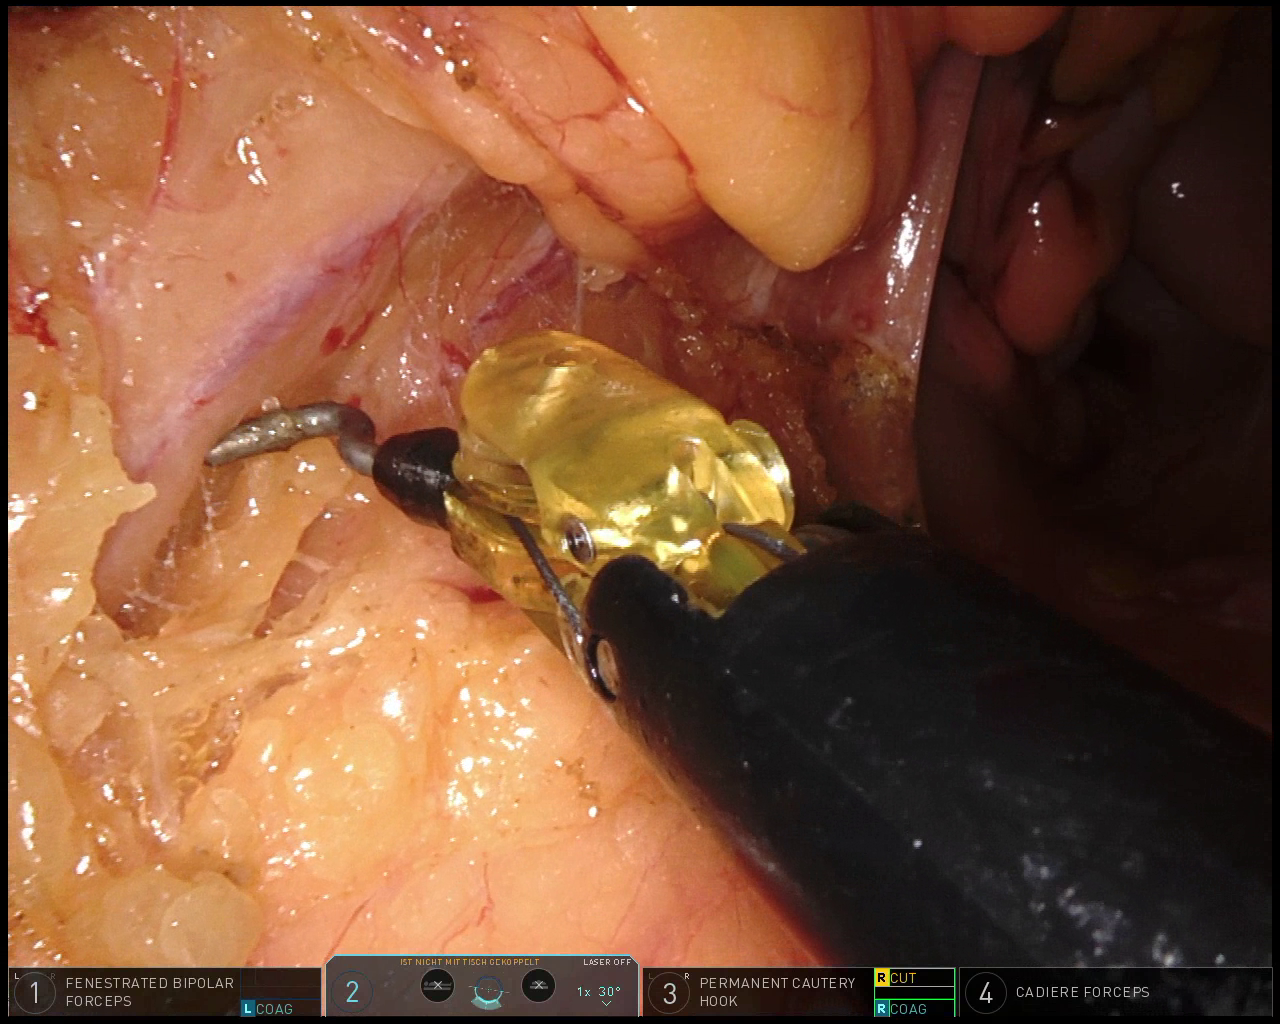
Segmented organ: inferior_mesenteric_artery
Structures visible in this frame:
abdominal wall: no
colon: yes
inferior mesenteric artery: yes
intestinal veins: no
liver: no
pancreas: no
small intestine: no
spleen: no
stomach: no
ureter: no
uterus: no
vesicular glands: no